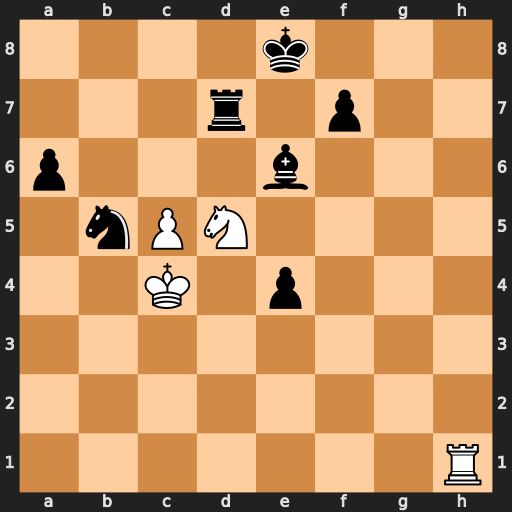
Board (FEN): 4k3/3r1p2/p3b3/1nPN4/2K1p3/8/8/7R
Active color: w
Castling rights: -
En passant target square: -
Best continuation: Rh8#